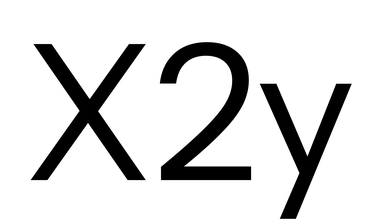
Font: InstrumentSans_Regular